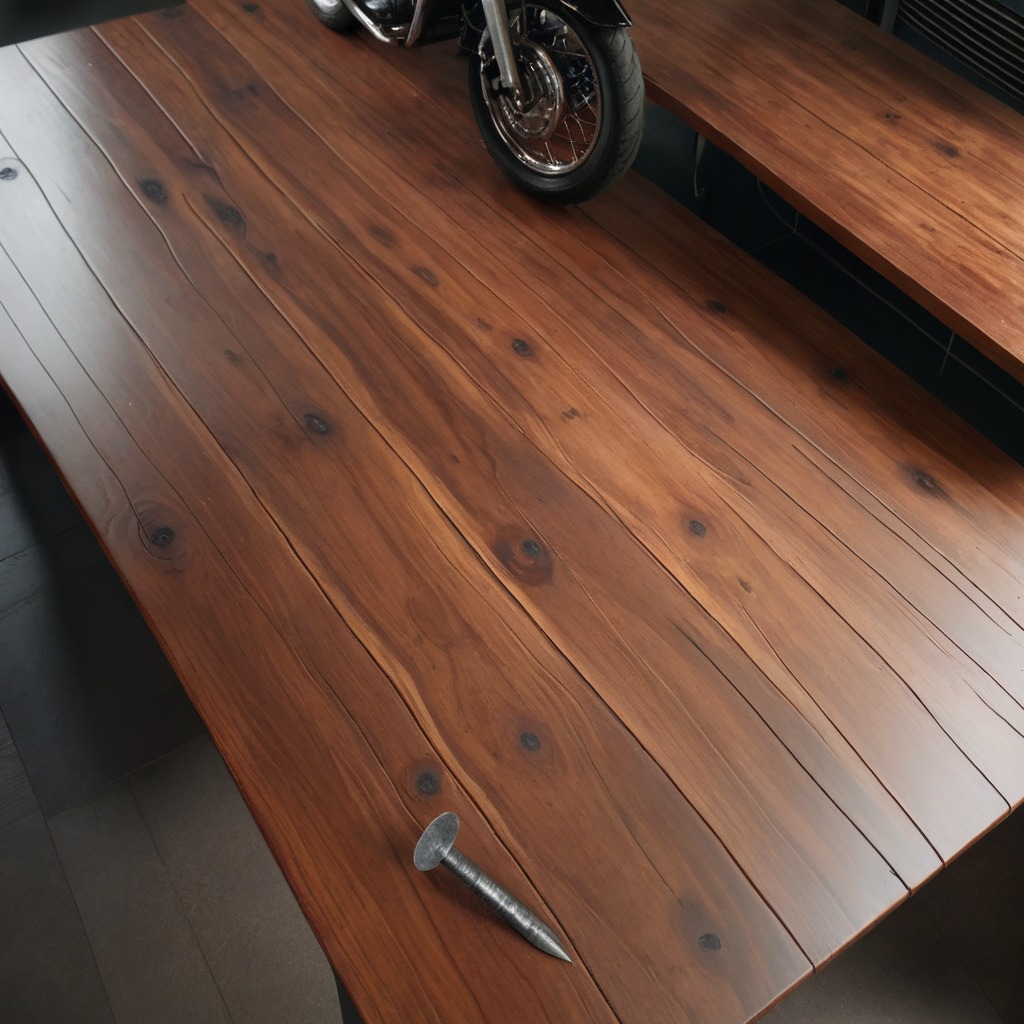
An iron nail is lying on the oil-spilled wooden table in a vintage motorcycle garage.